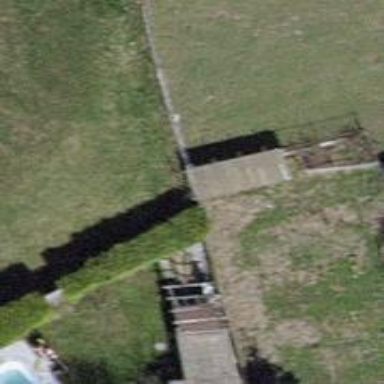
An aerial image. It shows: Hedge barrier.